Field crop: maize
Growth stage: 2
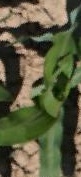
Species: maize